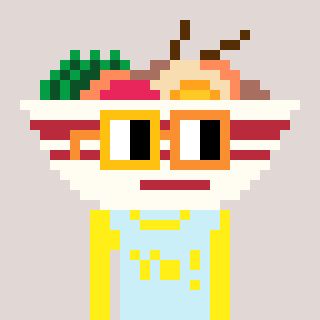
a pixel art character with square yellow and orange glasses, a noodles-shaped head and a cold-colored body on a warm background